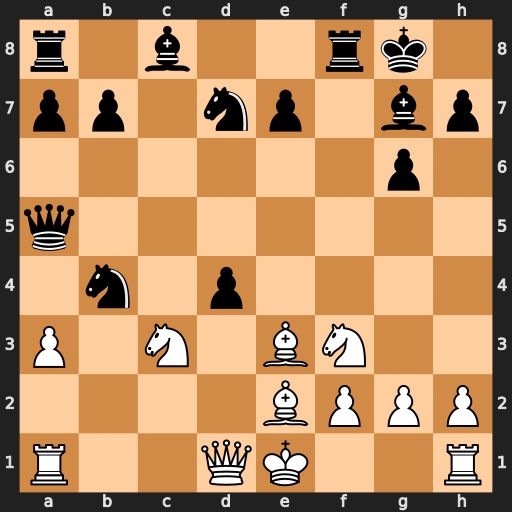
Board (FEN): r1b2rk1/pp1np1bp/6p1/q7/1n1p4/P1N1BN2/4BPPP/R2QK2R
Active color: w
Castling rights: KQ
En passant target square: -
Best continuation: axb4 Qxb4 Bxd4 Bxd4 Qxd4 Qxd4 Nxd4